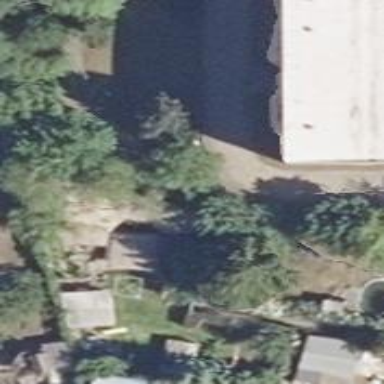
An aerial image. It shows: Residential driveway serving the area.